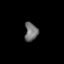
Tissue: prostate
Cell type: Fibroblasts
Senescence score: 0.6839
Nuclear area (px): 240
Mean DAPI intensity: 112.796